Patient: sex M, age 44
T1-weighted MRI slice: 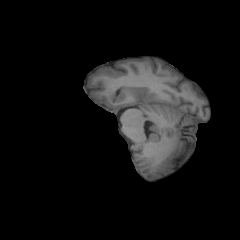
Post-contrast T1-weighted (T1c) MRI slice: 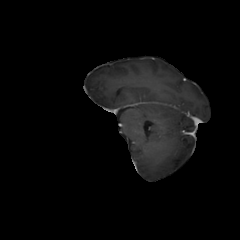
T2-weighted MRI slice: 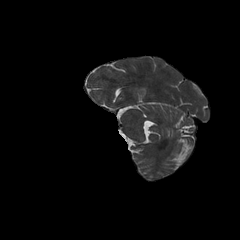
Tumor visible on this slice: no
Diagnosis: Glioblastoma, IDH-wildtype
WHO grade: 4